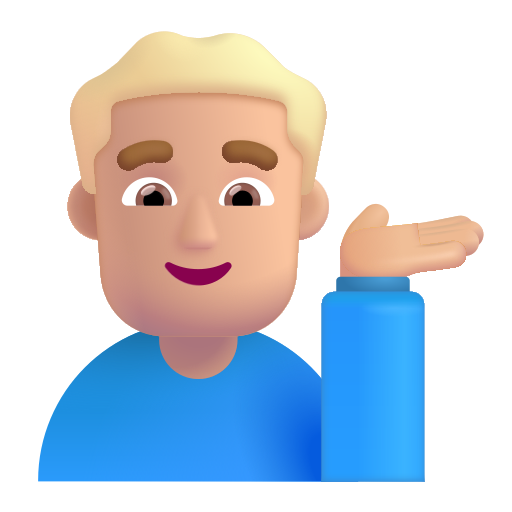
man tipping hand color  light